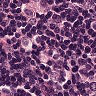
Metastatic tissue present: yes